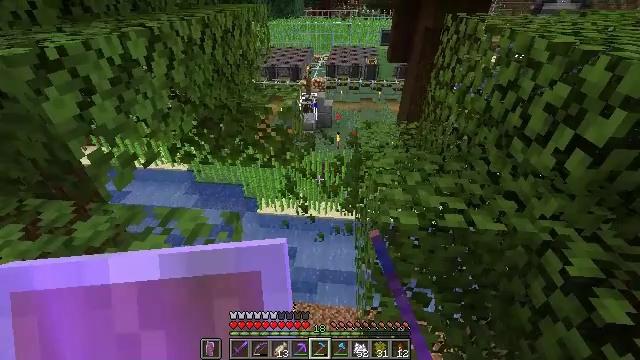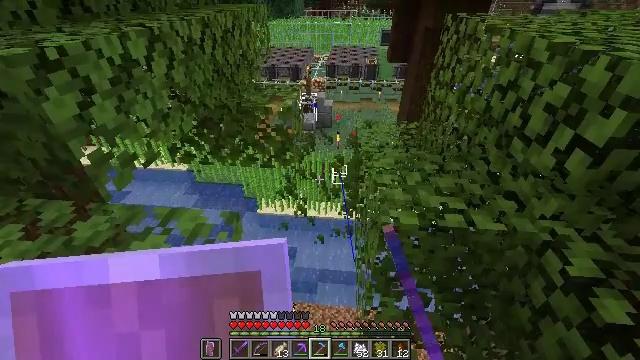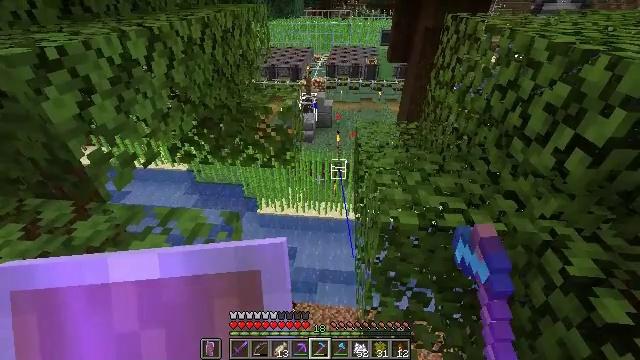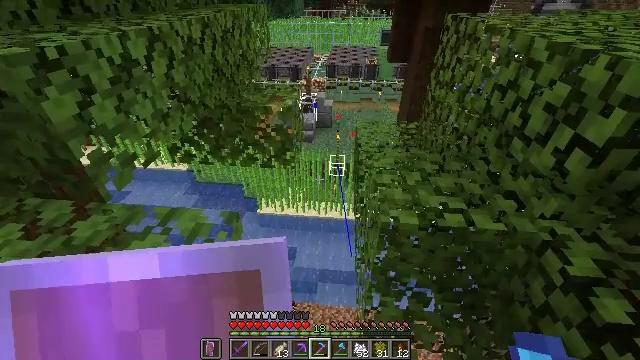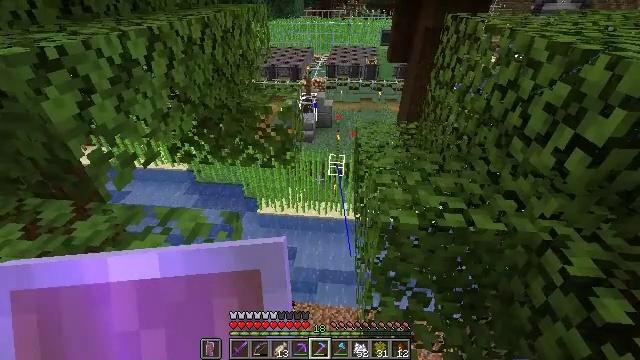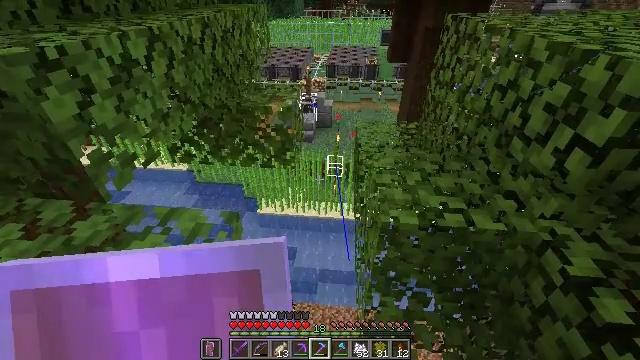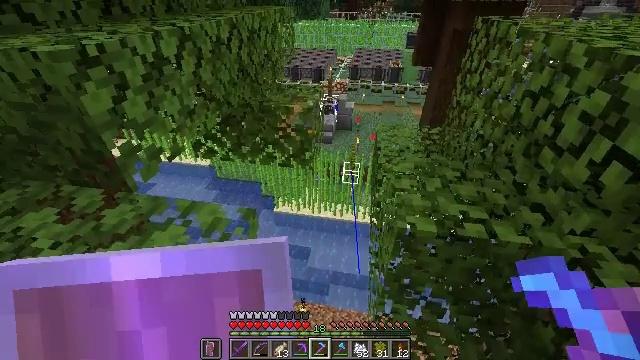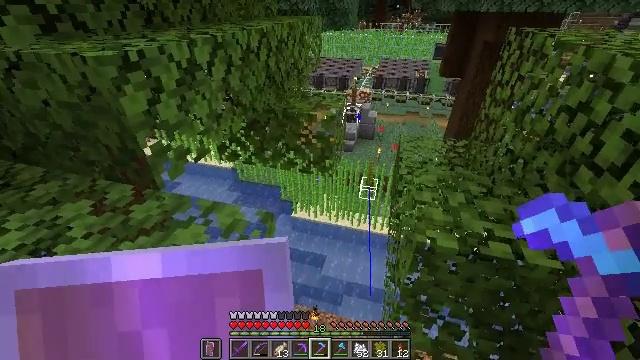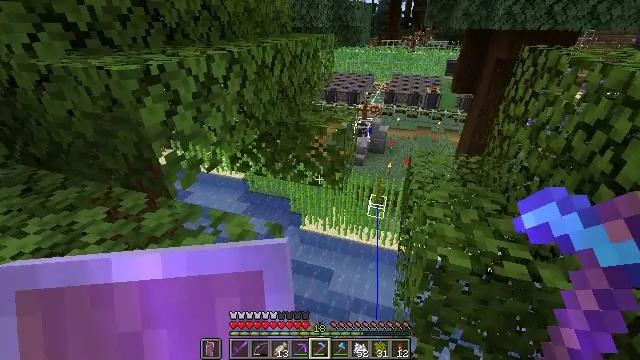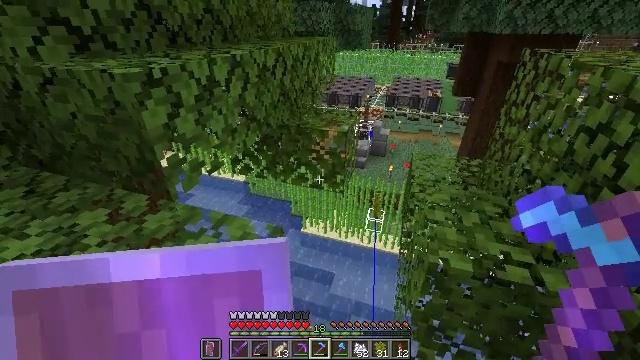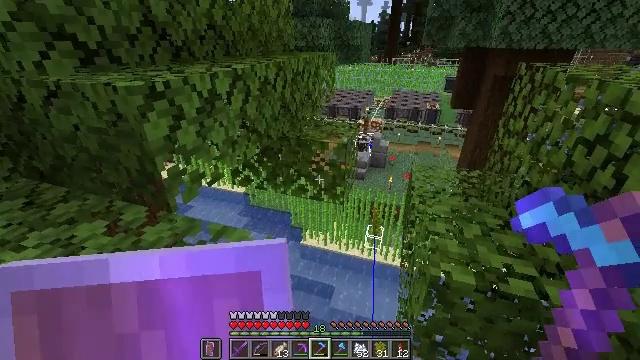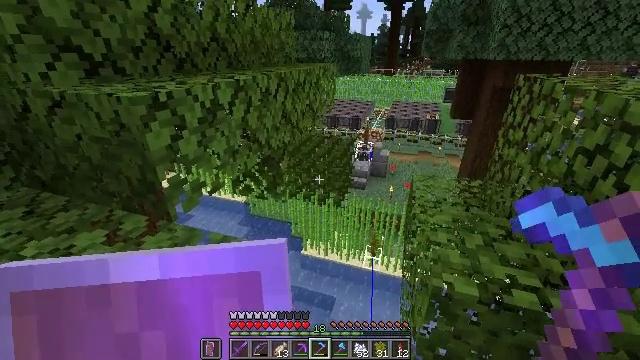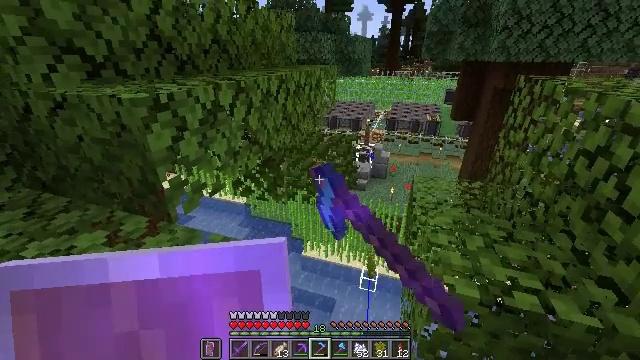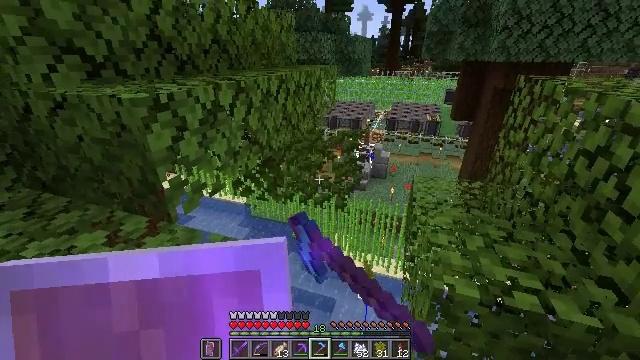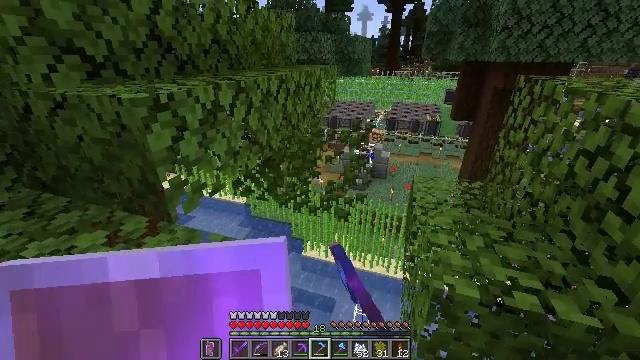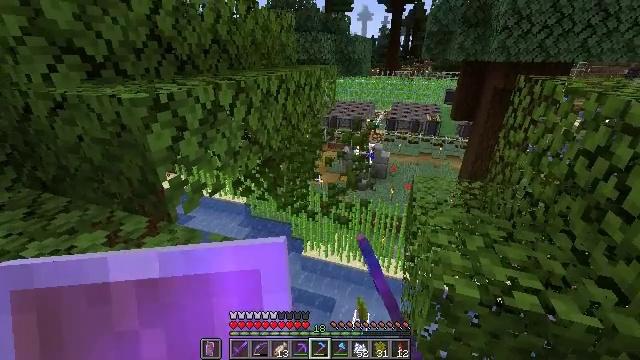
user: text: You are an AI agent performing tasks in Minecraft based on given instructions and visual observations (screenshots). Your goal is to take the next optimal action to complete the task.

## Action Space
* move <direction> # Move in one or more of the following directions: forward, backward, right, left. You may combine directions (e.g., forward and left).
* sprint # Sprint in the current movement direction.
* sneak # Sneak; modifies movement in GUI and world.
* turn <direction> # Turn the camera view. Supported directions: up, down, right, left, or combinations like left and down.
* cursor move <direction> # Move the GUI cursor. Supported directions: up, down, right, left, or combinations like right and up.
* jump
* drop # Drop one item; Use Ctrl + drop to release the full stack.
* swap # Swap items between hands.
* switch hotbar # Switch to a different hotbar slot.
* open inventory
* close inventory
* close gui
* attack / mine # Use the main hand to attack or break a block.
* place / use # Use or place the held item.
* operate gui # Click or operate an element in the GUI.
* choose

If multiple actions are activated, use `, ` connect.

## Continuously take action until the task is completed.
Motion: motion action
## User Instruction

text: Mine dark oak leaves from the tree.
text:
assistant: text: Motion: sneak, attack / mine
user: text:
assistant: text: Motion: sneak, attack / mine
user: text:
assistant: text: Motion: sneak, attack / mine
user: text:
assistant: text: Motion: sneak, attack / mine
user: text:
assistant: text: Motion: sneak
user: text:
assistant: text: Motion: sneak, turn left
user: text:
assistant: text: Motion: sneak, turn left and up
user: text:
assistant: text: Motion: sneak, turn left and up
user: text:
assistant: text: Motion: sneak
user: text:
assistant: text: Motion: sneak, turn up
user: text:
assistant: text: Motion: sneak, turn up, attack / mine
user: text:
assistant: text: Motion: sneak, attack / mine
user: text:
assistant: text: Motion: sneak, attack / mine
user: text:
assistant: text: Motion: sneak, attack / mine
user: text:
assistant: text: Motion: sneak, attack / mine
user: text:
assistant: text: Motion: sneak, attack / mine